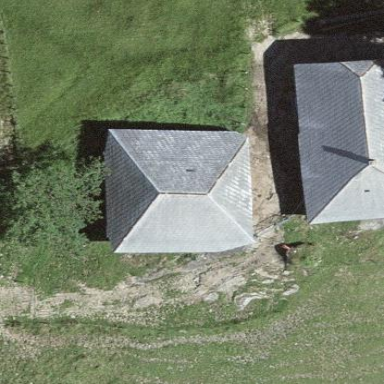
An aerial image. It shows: Farm auxiliary building.